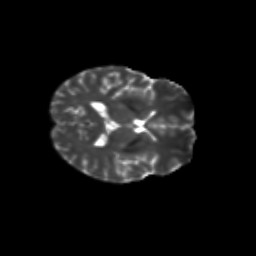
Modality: T2w
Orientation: axial
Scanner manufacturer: siemens
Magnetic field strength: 3 T
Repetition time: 9.2 s
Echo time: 0.084 s